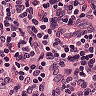
Metastatic tissue present: no